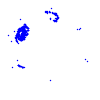
Particle: electron